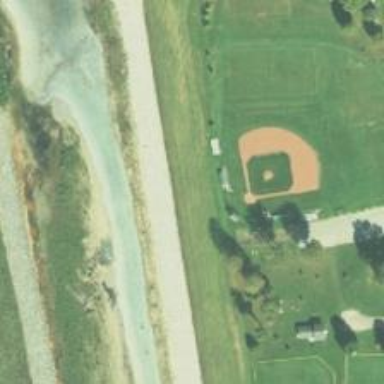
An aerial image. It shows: Baseball pitch for leisure land.